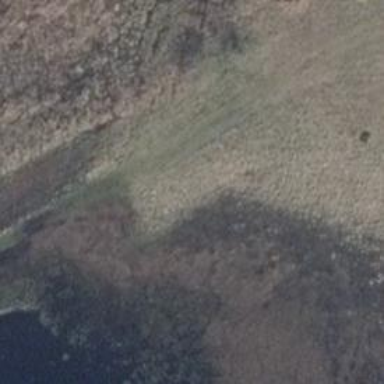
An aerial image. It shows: Grassy path.